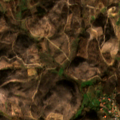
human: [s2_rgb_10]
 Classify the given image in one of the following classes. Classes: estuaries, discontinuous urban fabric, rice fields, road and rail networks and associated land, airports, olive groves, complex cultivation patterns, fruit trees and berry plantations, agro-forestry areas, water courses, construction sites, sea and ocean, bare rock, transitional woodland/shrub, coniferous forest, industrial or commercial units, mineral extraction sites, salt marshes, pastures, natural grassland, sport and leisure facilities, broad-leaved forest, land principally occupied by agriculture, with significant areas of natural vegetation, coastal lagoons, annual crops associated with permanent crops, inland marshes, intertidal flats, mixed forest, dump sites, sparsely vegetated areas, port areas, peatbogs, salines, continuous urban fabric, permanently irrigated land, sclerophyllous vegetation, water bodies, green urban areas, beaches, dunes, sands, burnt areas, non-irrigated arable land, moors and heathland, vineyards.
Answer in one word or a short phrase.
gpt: land principally occupied by agriculture, with significant areas of natural vegetation, transitional woodland/shrub